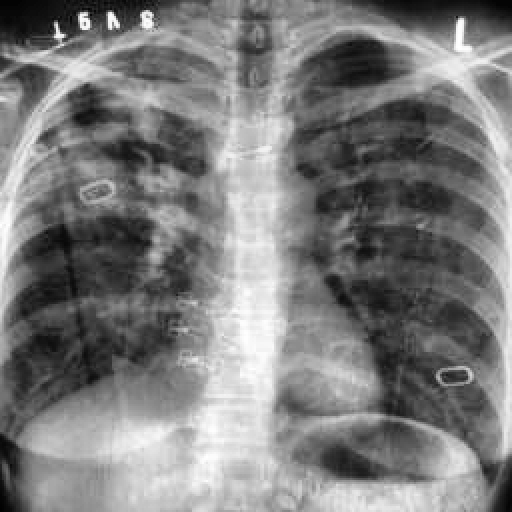
Finding: TUBERCULOSIS